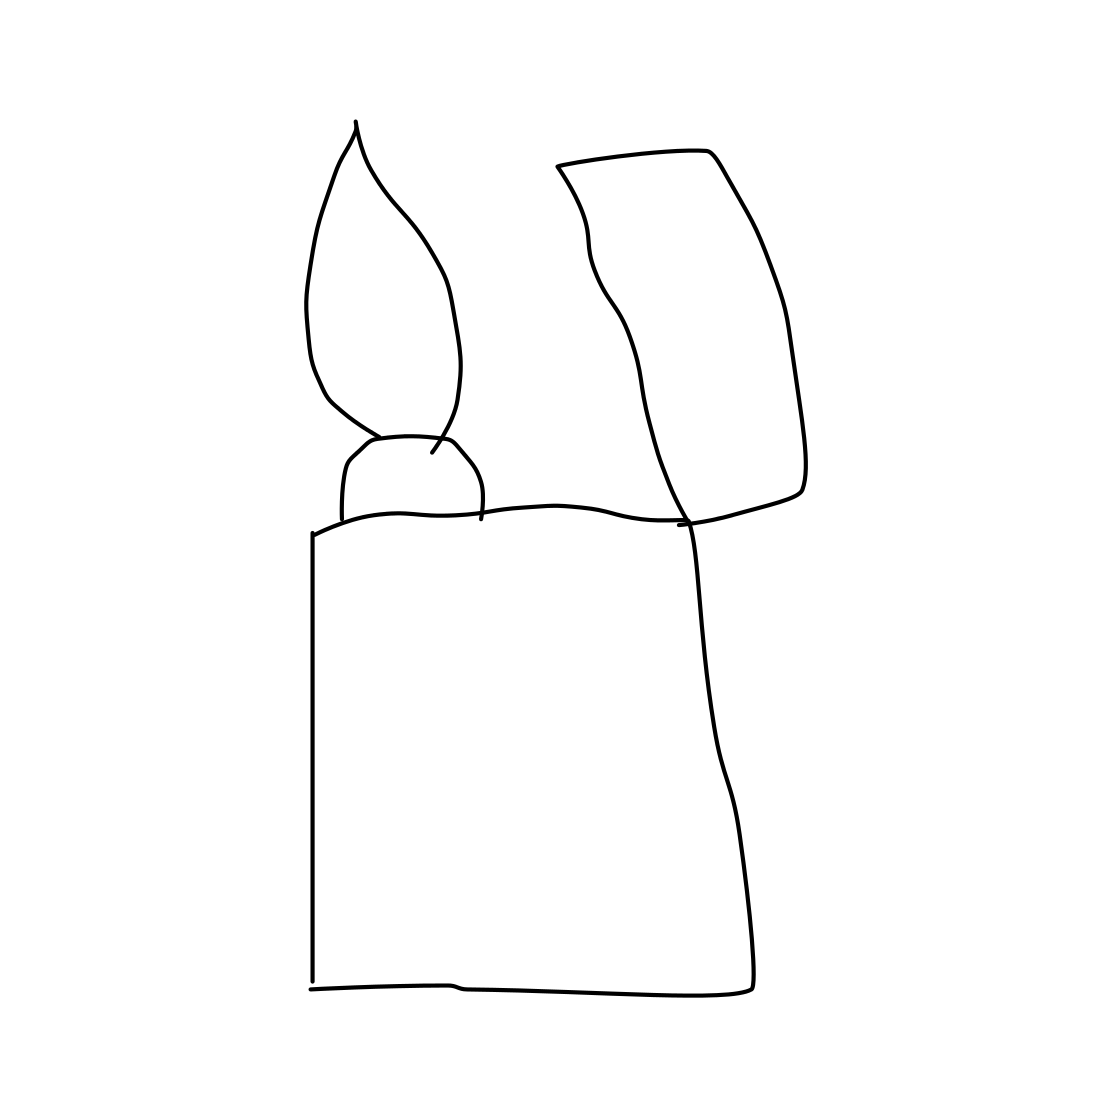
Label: lighter